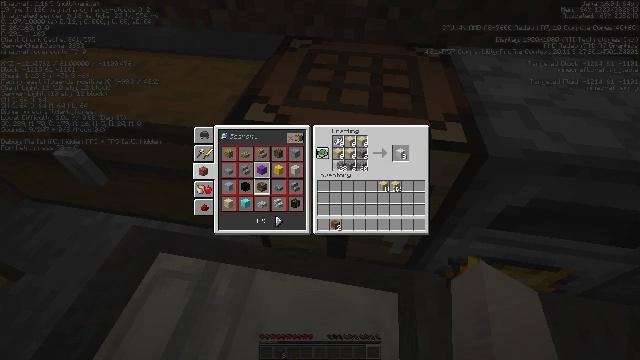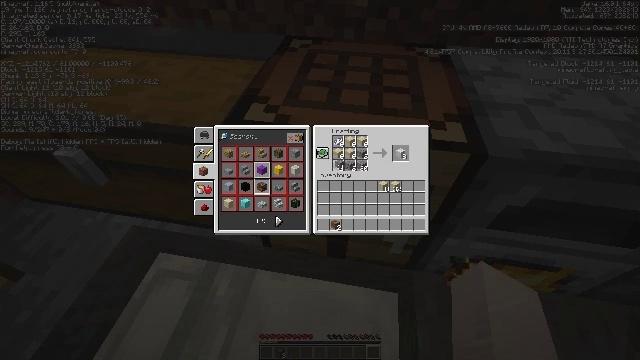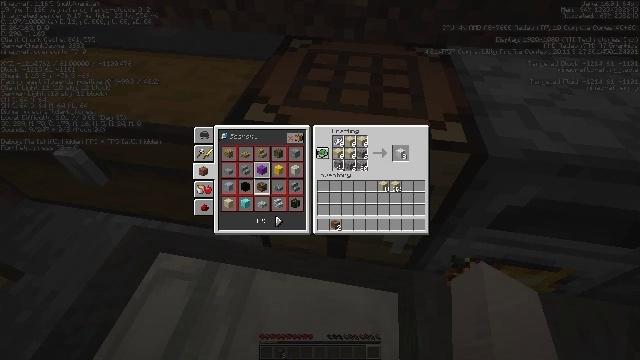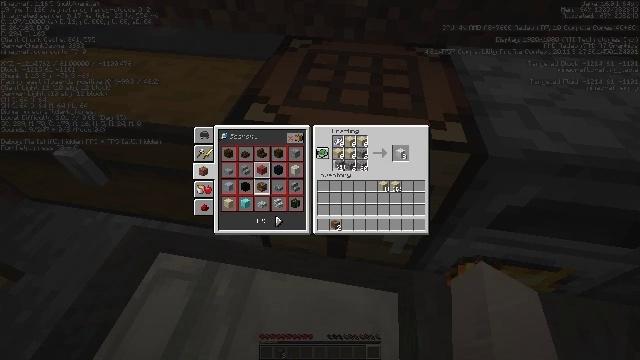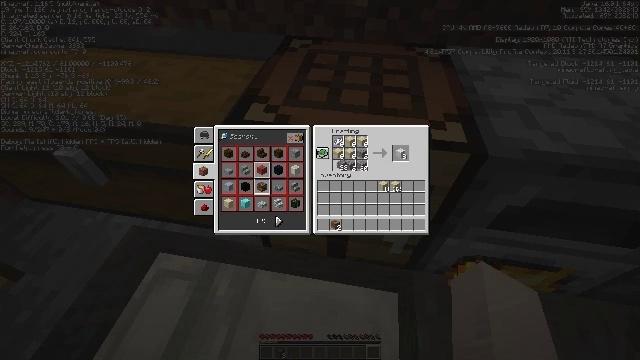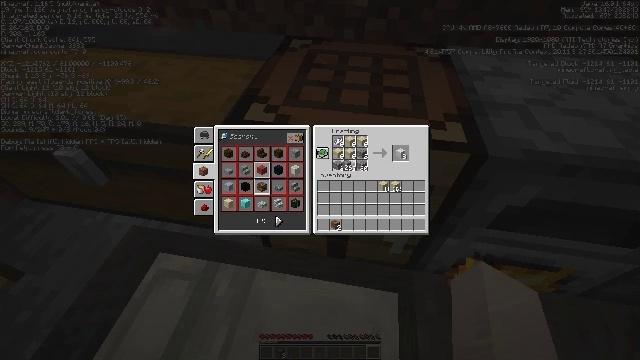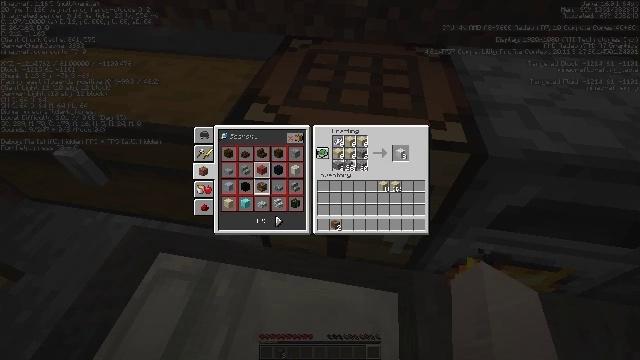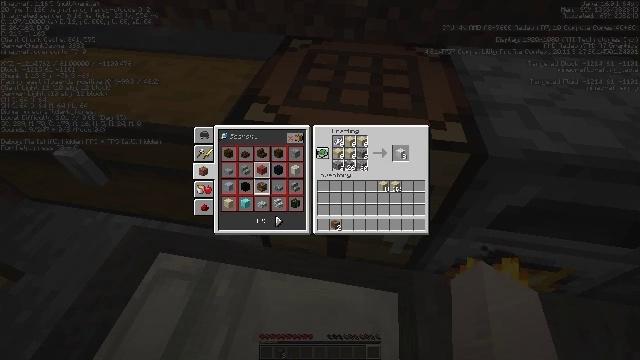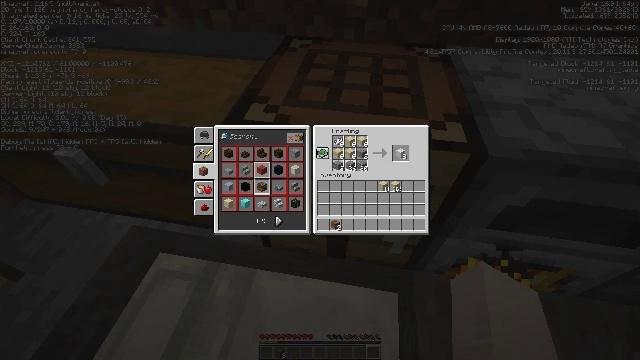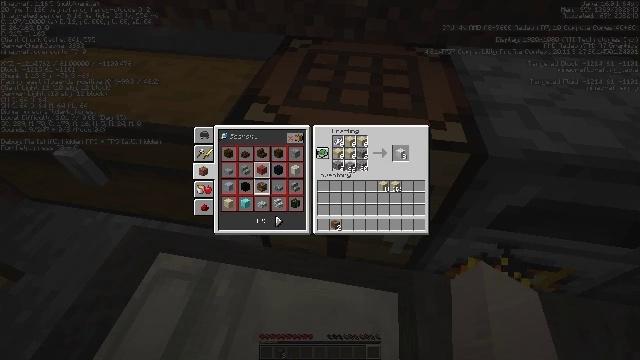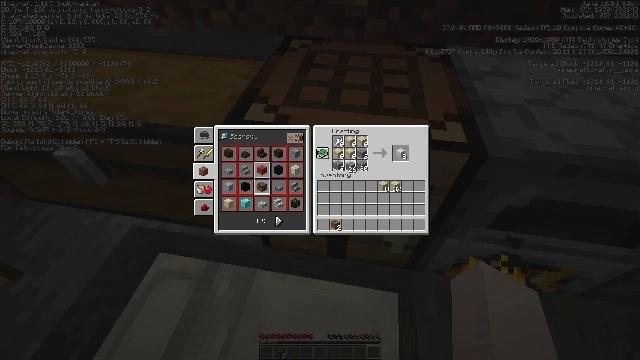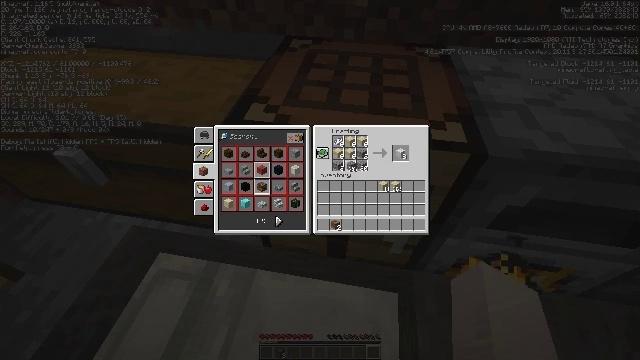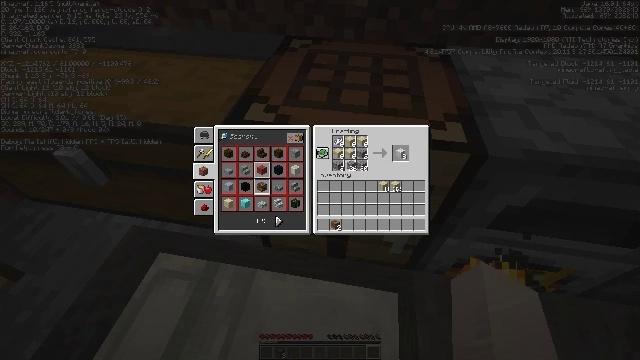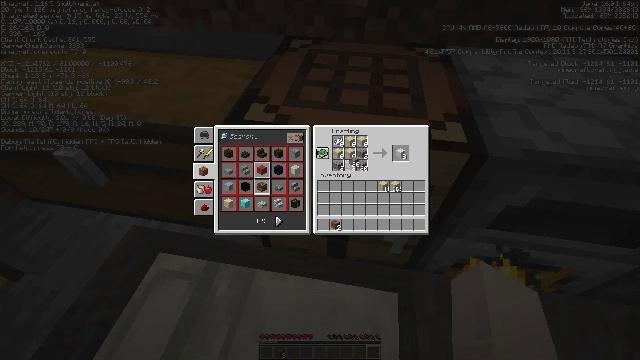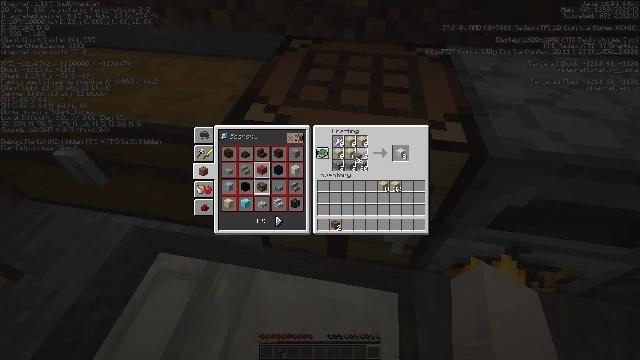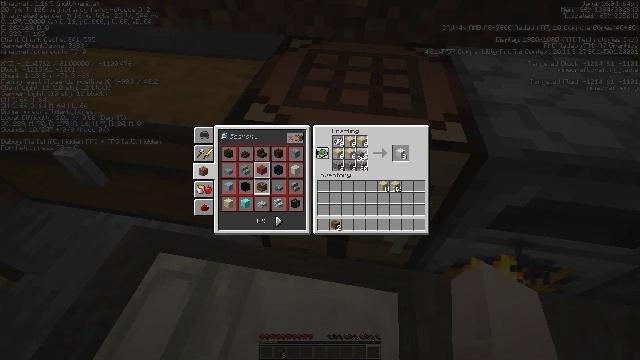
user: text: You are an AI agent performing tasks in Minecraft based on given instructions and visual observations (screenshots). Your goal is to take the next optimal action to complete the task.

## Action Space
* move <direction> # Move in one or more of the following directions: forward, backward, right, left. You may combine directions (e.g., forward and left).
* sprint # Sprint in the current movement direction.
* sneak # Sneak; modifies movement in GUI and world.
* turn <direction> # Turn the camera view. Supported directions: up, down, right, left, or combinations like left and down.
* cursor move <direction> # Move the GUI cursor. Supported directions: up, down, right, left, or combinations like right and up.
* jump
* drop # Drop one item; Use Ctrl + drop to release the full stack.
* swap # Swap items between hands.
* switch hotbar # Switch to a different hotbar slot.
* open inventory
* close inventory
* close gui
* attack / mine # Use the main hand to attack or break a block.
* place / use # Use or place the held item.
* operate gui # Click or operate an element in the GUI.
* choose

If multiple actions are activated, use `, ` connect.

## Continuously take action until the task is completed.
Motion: motion action
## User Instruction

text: Interact with the crafting table to create white concrete powder.
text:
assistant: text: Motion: no_op
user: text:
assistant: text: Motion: no_op
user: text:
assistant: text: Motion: use / place
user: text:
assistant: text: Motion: use / place
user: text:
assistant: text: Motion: turn right, use / place
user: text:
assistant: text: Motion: use / place
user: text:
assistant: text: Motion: use / place
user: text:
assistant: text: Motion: use / place
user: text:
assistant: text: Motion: use / place
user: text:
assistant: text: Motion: use / place
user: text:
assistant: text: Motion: no_op
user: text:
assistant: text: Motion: no_op
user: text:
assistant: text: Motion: no_op
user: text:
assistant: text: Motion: no_op
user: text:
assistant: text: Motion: no_op
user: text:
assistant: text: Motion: no_op
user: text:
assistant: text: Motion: no_op
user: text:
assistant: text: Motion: no_op
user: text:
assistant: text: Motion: use / place
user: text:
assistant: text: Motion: use / place
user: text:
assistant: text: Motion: use / place
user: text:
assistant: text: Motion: turn down
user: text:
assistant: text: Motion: no_op
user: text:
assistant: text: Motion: no_op
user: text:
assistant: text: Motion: no_op
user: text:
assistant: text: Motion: no_op
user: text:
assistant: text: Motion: no_op
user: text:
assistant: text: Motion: no_op
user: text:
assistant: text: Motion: no_op
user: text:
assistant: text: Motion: no_op